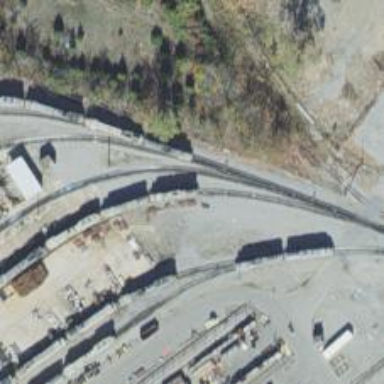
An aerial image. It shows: Railway yard used for servicing trains.